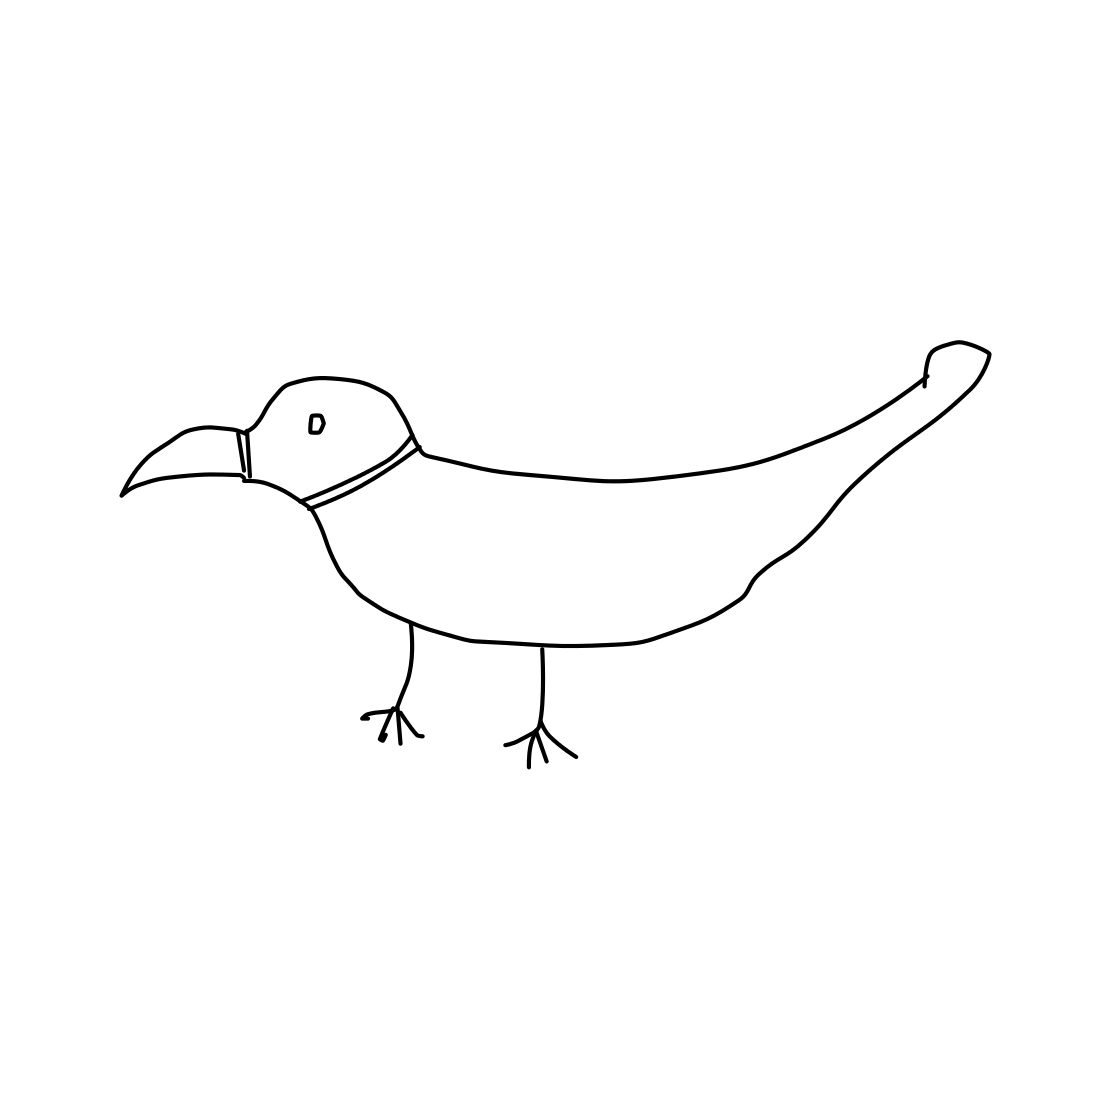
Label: parrot